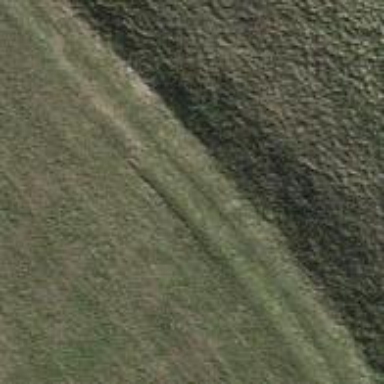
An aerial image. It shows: Grass track with grade5 track type.